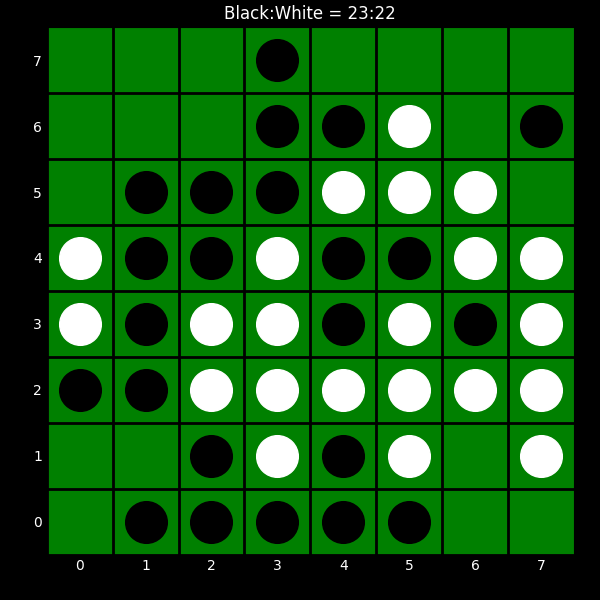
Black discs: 23
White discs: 22